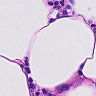
Metastatic tissue present: no